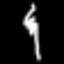
Label: palm tree